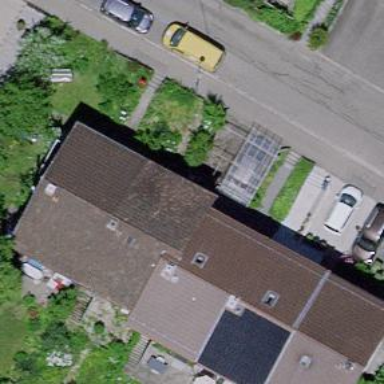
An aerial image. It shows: Residential building with gabled roof oriented across.